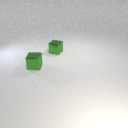
small green metal cube to the right of small green metal cube